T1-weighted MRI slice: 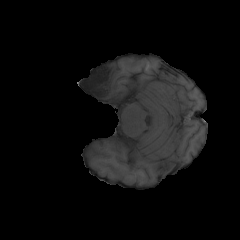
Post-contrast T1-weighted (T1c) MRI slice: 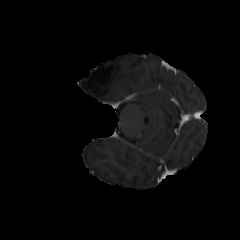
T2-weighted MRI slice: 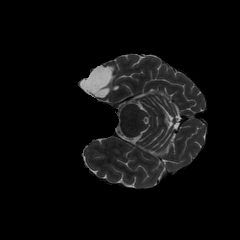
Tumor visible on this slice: no